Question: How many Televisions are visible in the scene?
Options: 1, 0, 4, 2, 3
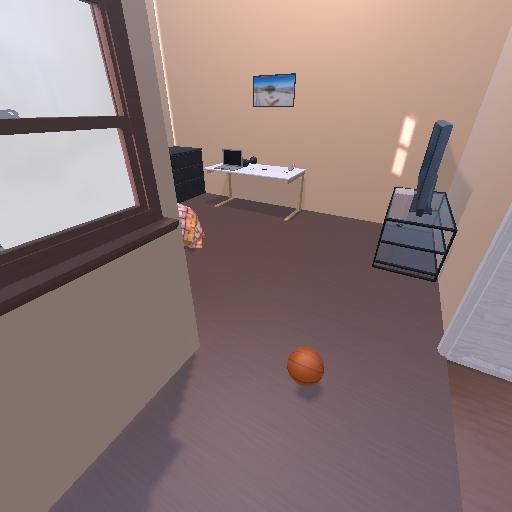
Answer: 1